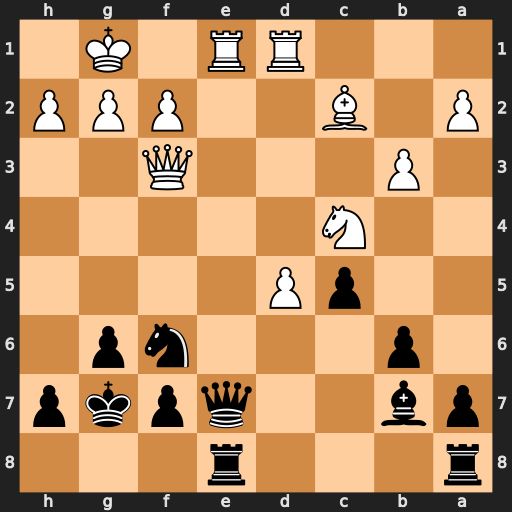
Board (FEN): r3r3/pb2qpkp/1p3np1/2pP4/2N5/1P3Q2/P1B2PPP/3RR1K1
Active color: b
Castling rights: -
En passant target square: -
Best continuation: Qxe1+ Rxe1 Rxe1#